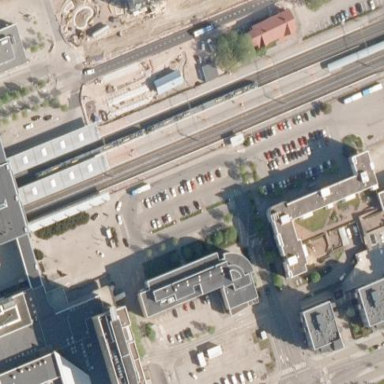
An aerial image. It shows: Paved public transport platform with shelter.